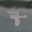
Label: 7